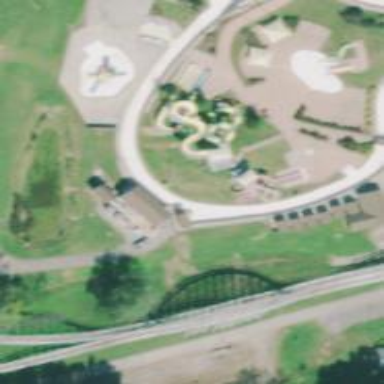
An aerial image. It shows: Water slide attraction.